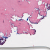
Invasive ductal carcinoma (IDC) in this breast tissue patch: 0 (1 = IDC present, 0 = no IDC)